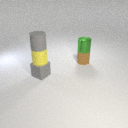
small gray rubber cube below small yellow rubber cylinder